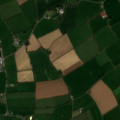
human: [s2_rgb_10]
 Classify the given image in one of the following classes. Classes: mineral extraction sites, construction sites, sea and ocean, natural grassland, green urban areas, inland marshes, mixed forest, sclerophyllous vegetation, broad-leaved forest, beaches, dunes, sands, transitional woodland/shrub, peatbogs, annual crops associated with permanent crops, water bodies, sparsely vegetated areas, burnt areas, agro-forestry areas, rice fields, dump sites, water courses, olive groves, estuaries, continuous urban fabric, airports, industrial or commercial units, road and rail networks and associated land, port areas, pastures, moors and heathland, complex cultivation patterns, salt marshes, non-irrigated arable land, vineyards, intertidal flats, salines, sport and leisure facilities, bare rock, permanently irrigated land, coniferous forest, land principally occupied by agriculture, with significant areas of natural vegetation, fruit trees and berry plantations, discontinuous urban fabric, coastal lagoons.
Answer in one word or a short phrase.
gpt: non-irrigated arable land, pastures